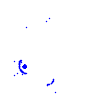
Particle: kaon